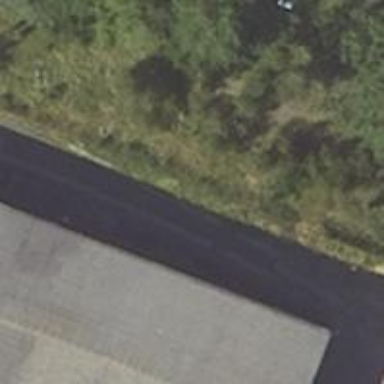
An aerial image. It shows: Abandoned railway yard.